Question: I am beginner with SQL, I'm currently trying to use the HAVING CLAUSE but it does not work..
I have two tables :
1. tchat :
2. tchat_message :

So I want the latest messages from the users.
I join the tables : '
'''
select user_id, user_message, max(date_message)
from tchat
inner join tchat_message on tchat.id=tchat_message.user_id
'''
here it's ok.
I use the having clause :
'''
select user_id, user_message, max(date_message)
from tchat
inner join tchat_message on tchat.id=tchat_message.user_id
group by user_id
having max(date_message) = date_message'
'''
And here I have an error which says :
> Unknown column 'date_message' in 'having clause'
Does anybody have an idea ?
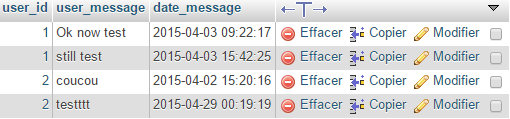
Answer: You are using the 'having' clause incorrectly. The following is closer to what you want:
'''
select tm.user_id, tm.user_message, tm.date_message
from tchat t inner join
tchat_message tm
on t.id = tm.user_id inner join
(select user_id, max(date_message) as maxdm
from tchat_message
group by user_id
) tmm
on tmm.user_id = tm.user_id and tmm.maxdm = tm.date_message;
'''
You don't need the 'group by' in the outer query. You also don't seem to need the 'tchat' table (I've left it in in case you have additional columns in the 'select' from that table).